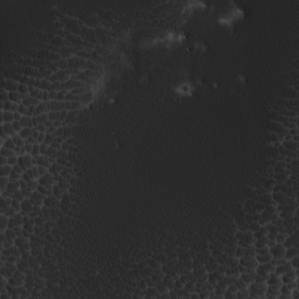
Label: non_frost